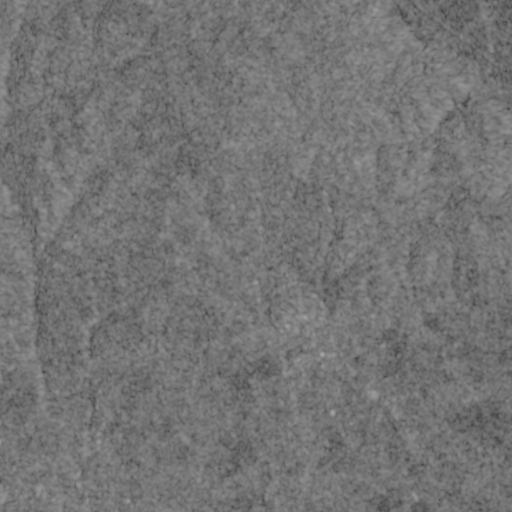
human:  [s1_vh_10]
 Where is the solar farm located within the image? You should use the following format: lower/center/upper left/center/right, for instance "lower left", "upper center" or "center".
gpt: The solar farm is located in the lower right of the image.
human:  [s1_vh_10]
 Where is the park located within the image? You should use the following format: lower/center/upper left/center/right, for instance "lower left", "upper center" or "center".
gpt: There is no park in the image.

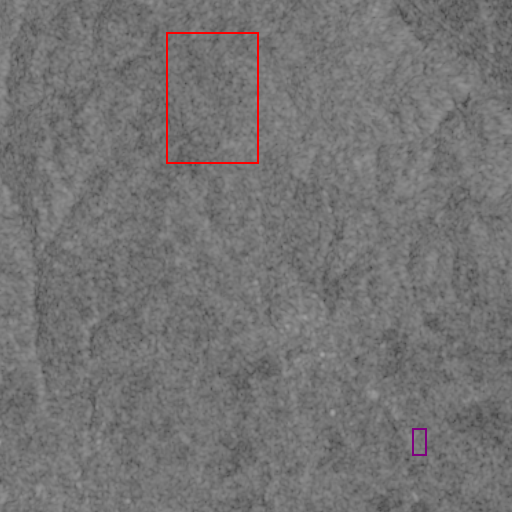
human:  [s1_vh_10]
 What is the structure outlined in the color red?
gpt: The structure outlined in red is a crop field.
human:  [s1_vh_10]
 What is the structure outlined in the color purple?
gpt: The structure outlined in purple is a solar farm.
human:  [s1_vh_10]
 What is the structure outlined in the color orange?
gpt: There is no orange outline.